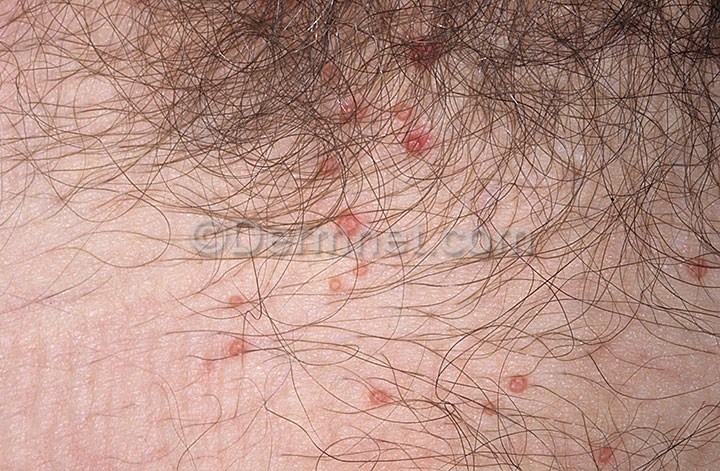
Disease: Herpes HPV and other STDs Photos